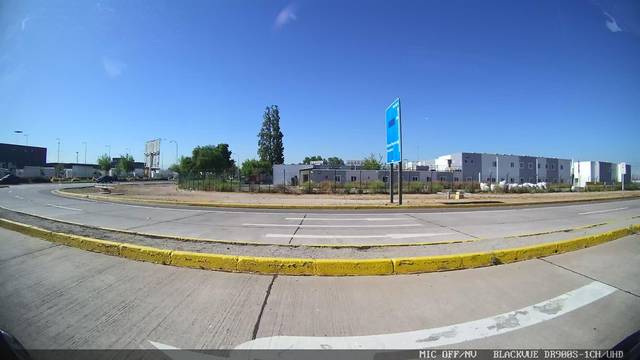
Region: Chile
Coordinates: -33.408, -70.792